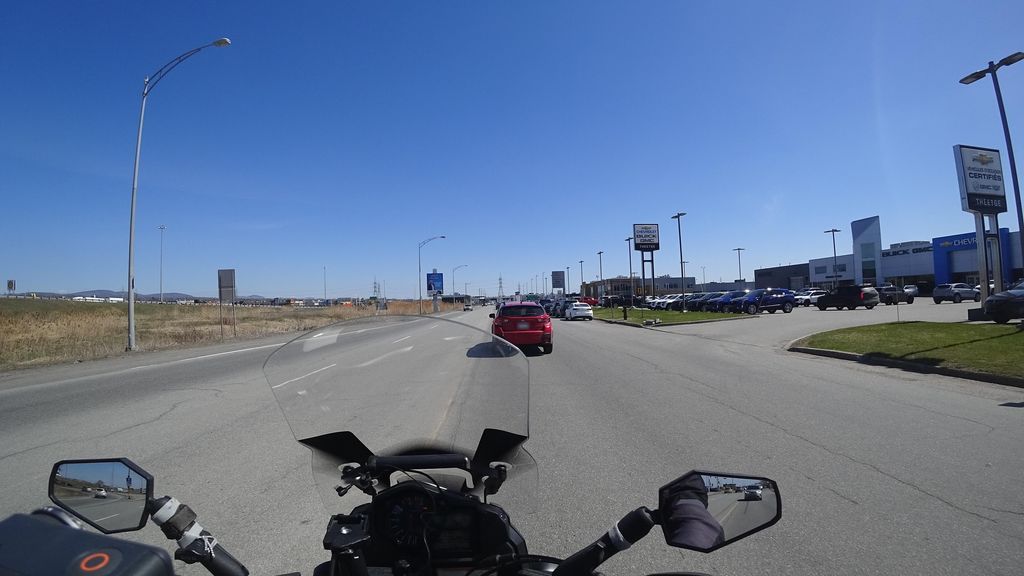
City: quebec_city